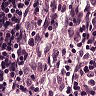
Metastatic tissue present: no